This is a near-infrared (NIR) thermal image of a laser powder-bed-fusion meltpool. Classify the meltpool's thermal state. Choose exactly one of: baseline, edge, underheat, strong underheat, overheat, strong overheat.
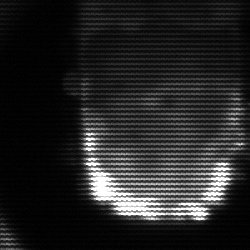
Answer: baseline